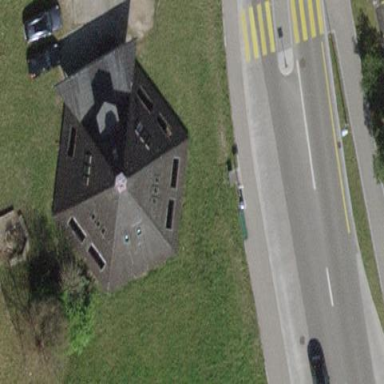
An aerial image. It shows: Building with pyramidal roof shape.